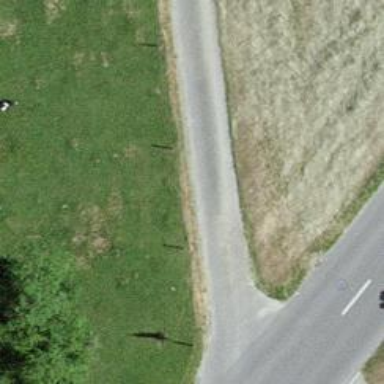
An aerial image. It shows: Unclassified road with asphalt surface.